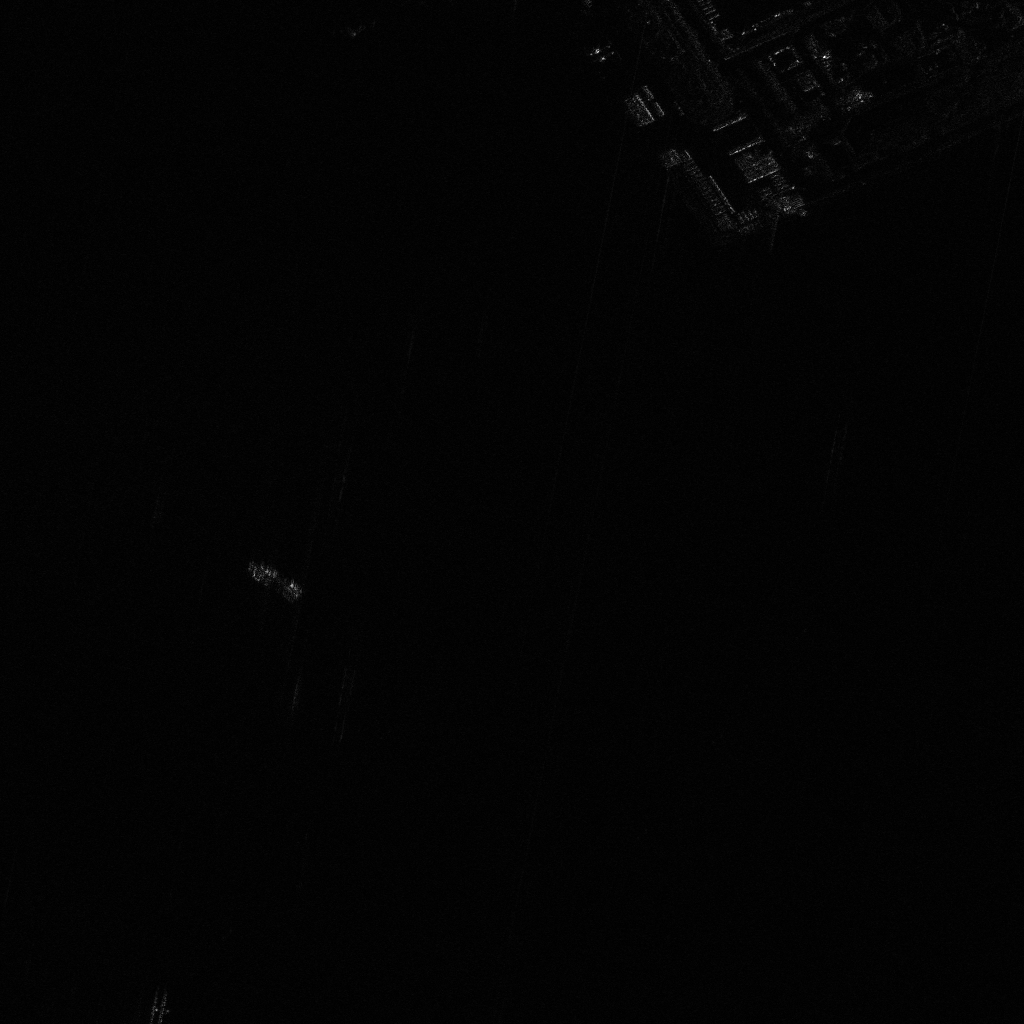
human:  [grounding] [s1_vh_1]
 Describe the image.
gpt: In the satellite image, there is  <ref>1 large container </ref> <box>[[23, 55, 30, 58, 20]]</box> located at left.